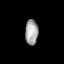
Tissue: lung
Cell type: Endothelial cells
Senescence score: 0.548
Nuclear area (px): 318
Mean DAPI intensity: 165.195